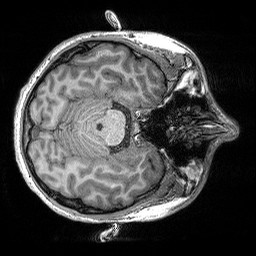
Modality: T1w
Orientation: axial
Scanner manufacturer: siemens
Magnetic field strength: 3 T
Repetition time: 2.3 s
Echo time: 0.00298 s